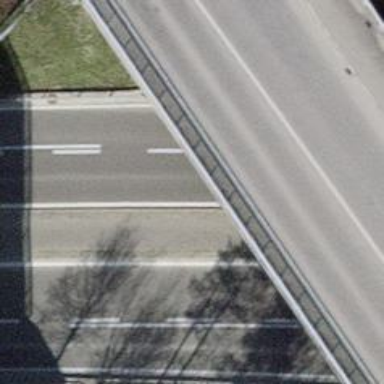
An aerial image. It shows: Asphalt motorway link.